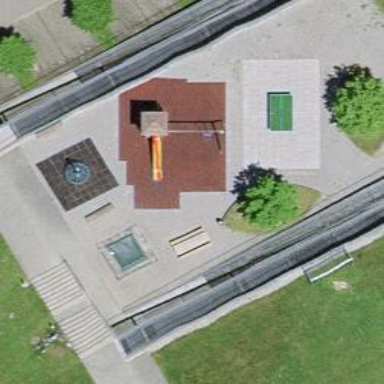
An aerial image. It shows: Playground with swings.